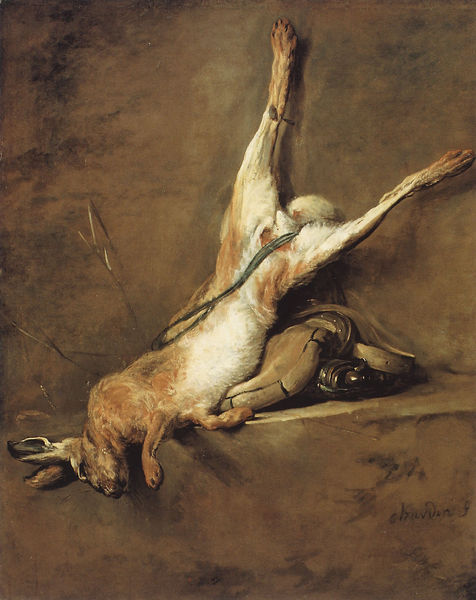
Titel: Toter Hase mit Pulverdose und Jagdtasche
Künstler: Jean-Baptiste Siméon Chardin
Institution: Paris, Musée du Louvre
Schlagwörter: weiß, braun, licht, stroh, gürtel, tier, flasche, wand, tod, tot, ast, natur, zweige, ohren, hase, stilleben, stillleben, halm, wild, pfoten, nagel, still, blut, knochig, gefangen, beutel, ölmalerei, jagd, beute, kaninchen, leder, diagonale, jagt, gurt, dürer, falle, trophäe, morte, geschossen, jurte